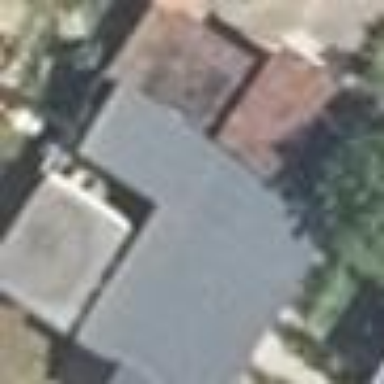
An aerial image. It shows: Shed with flat grey roof.